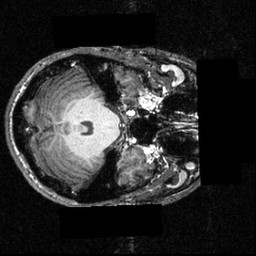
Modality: T1w
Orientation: axial
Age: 21
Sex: male
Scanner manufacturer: siemens
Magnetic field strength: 3.951 T
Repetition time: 1.5 s
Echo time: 0.00335 s